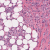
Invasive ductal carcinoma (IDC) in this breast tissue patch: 1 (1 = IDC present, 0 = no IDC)